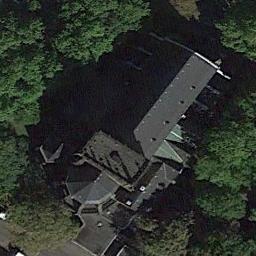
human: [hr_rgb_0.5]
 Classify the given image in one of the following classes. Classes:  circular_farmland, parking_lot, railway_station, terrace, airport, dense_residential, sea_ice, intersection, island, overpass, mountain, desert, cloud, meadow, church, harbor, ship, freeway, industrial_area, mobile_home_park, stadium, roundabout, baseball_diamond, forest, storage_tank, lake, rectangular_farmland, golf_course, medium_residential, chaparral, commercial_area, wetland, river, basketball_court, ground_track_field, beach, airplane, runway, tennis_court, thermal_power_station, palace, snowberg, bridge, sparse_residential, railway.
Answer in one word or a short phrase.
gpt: church